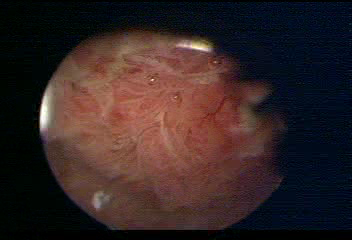
Modality: WLC
Class: Malignant
Subclass: HighGradePapillary
Lesion: L1
Stage: Ta
Morphology: Papillary
Bladder cancer association: Yes
Annotated structures: Tumor